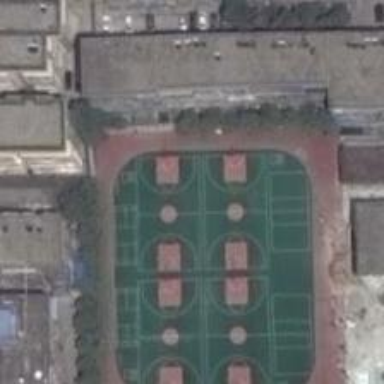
The square, which has been divided into four basketball courts and several tennis courts, is close to the residential area .